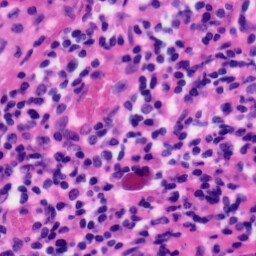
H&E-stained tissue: Tonsil